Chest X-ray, PA view. Patient: 55 years old, sex M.
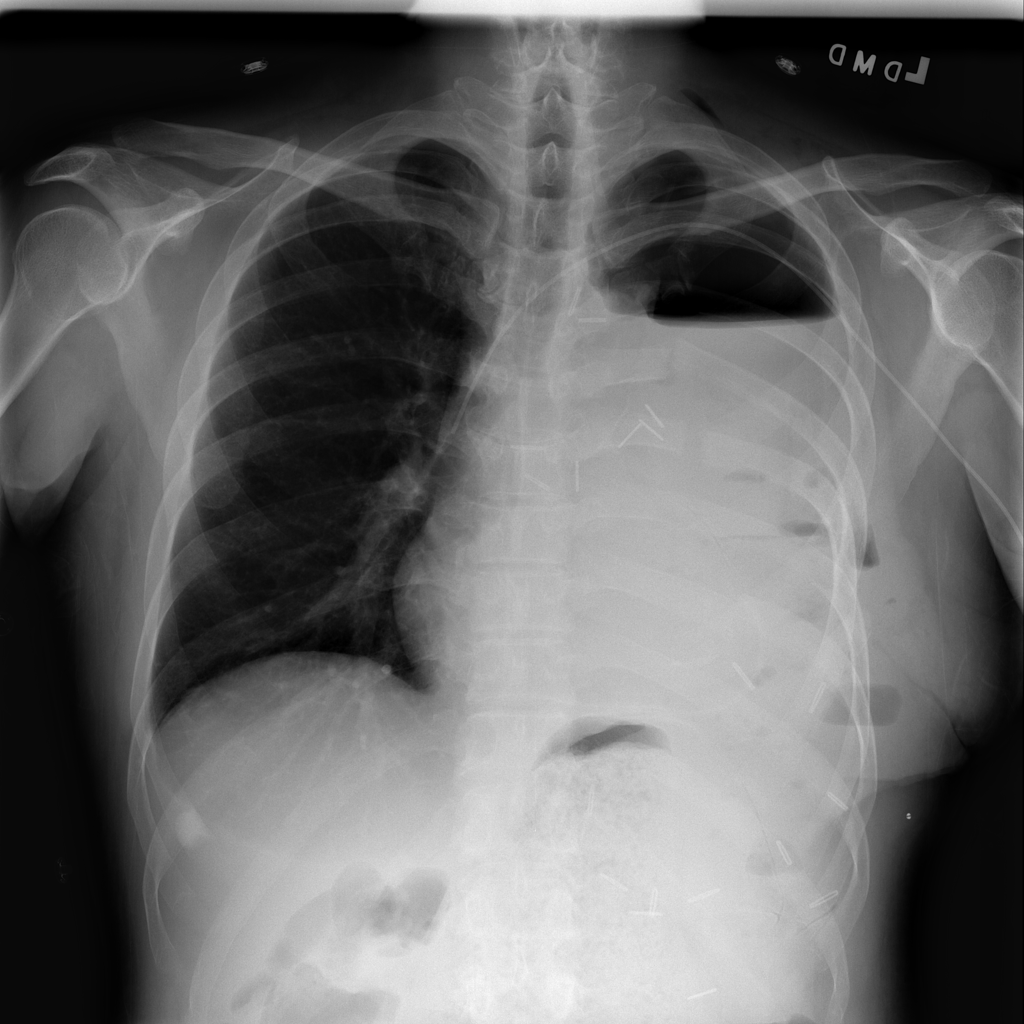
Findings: No Finding